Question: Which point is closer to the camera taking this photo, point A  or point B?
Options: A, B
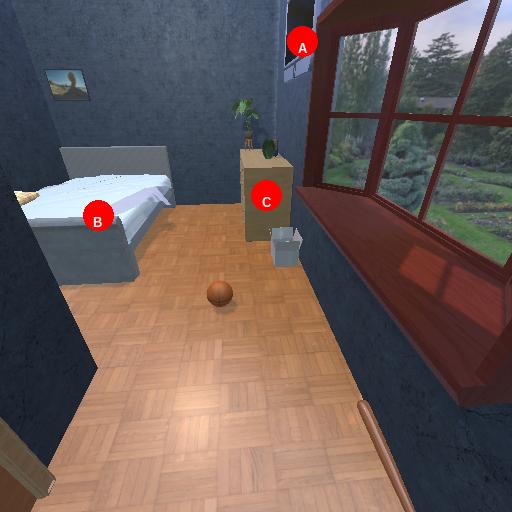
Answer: A